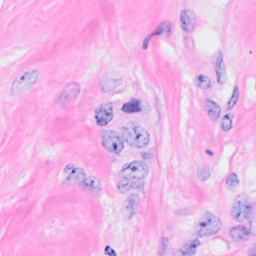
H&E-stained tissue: Breast